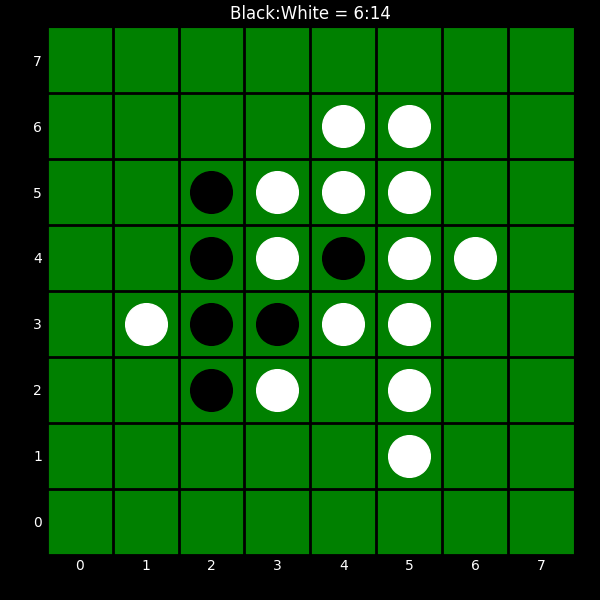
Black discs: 6
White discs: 14